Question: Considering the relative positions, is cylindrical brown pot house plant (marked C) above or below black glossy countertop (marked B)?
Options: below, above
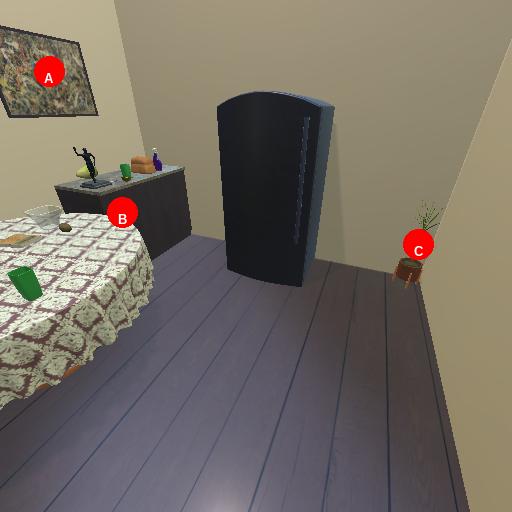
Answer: below